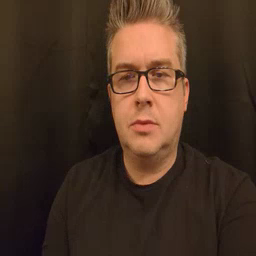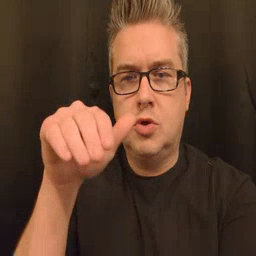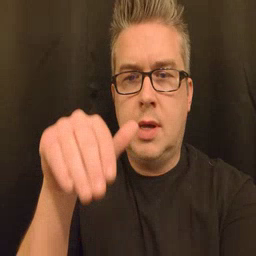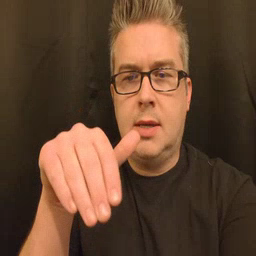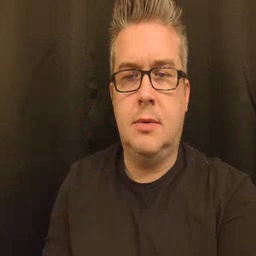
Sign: night